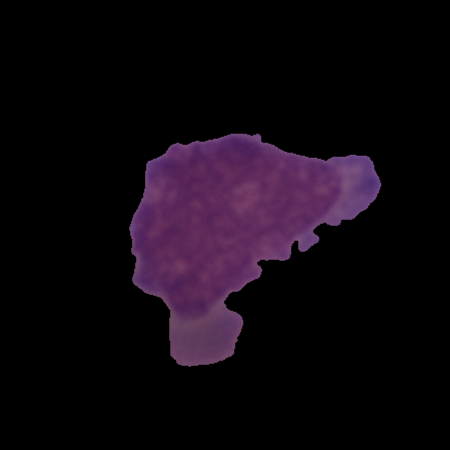
Label: cancer